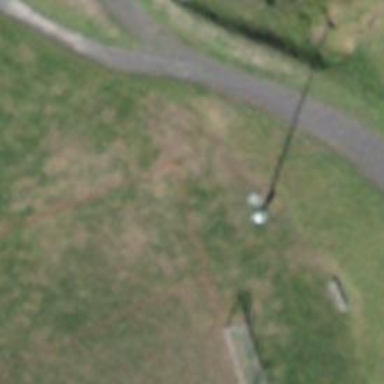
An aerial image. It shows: Mast structure.